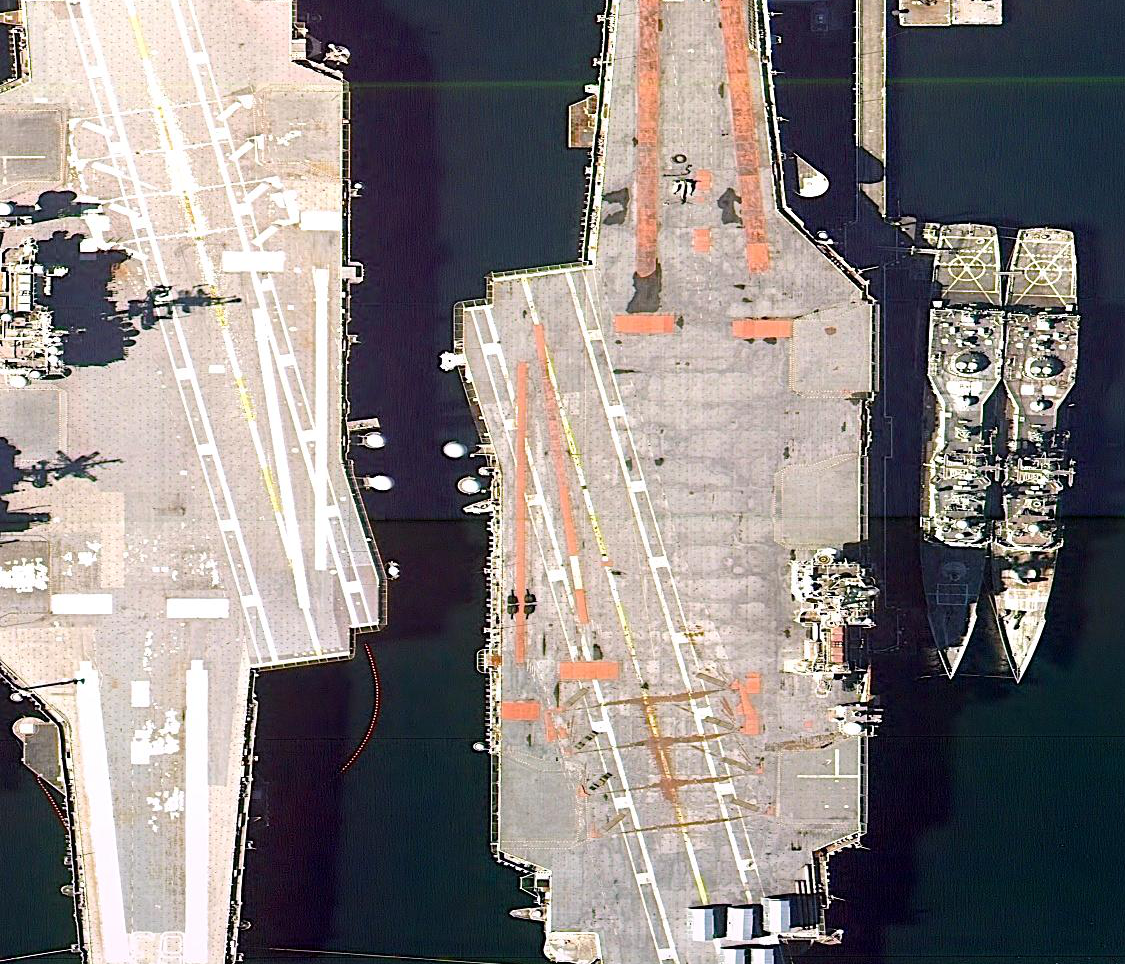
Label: aircraft_carrier